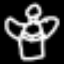
Label: angel